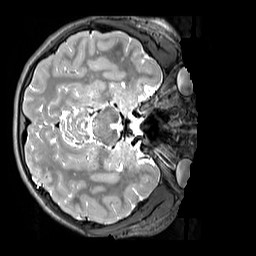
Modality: T2w
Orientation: axial
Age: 12
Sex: male
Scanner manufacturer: siemens
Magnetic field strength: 3 T
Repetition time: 3.2 s
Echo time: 0.408 s